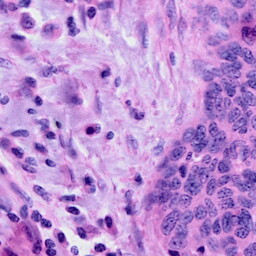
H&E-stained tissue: Cervix